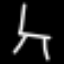
Label: chair